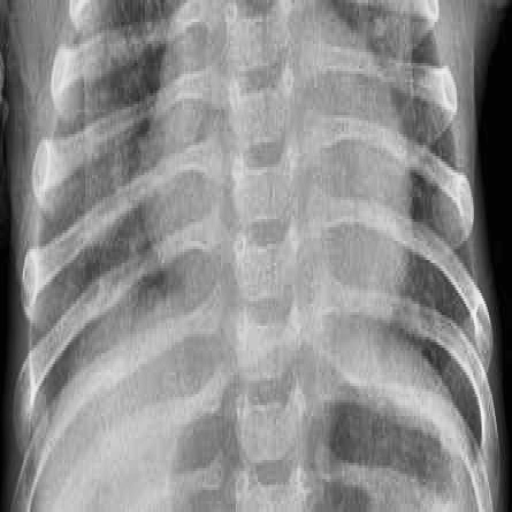
Finding: PNEUMONIA